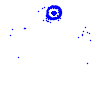
Particle: electron